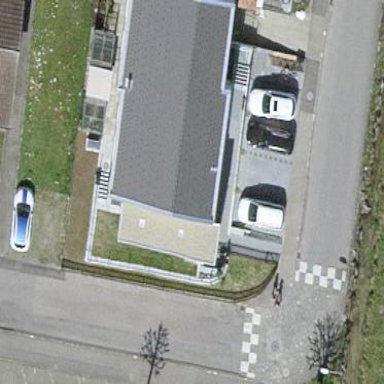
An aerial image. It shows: Building.